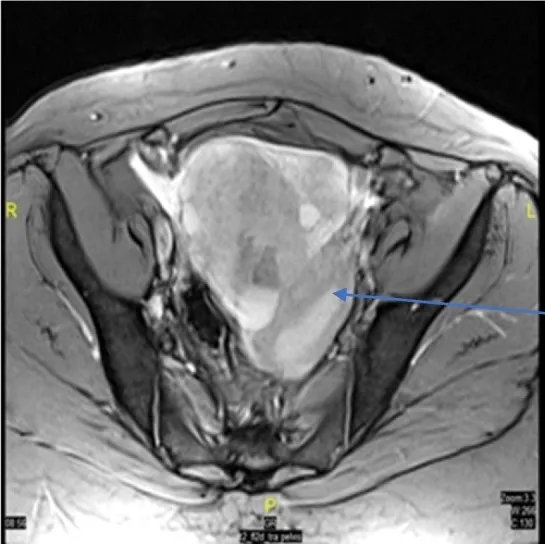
Transverse T2 MRI section. The section shows well-defined complex lesion (arrow) with solid and cystic contents in the pelvis, extending on either side of the midline reaching to both sides of adnexa and measuring 13 x 9.4 x 8.1 cm. Ovaries are not seen separately from the lesion. Uterus shows mild deviation to the left side due to pressure effect from the mass. No obvious lymph nodes or signs of metastasis.
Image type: radiology (mri)